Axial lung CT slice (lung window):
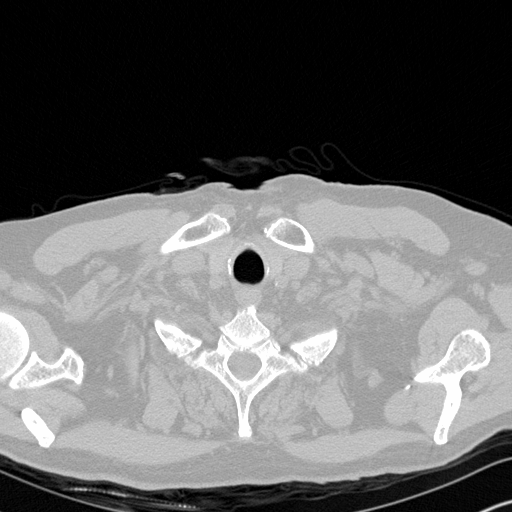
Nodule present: no